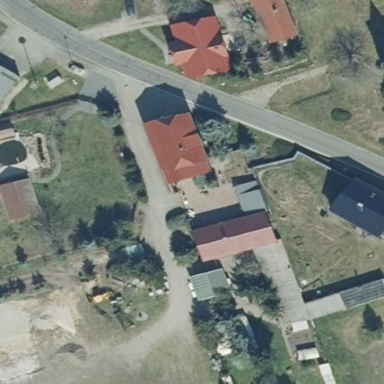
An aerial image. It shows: Shed building.